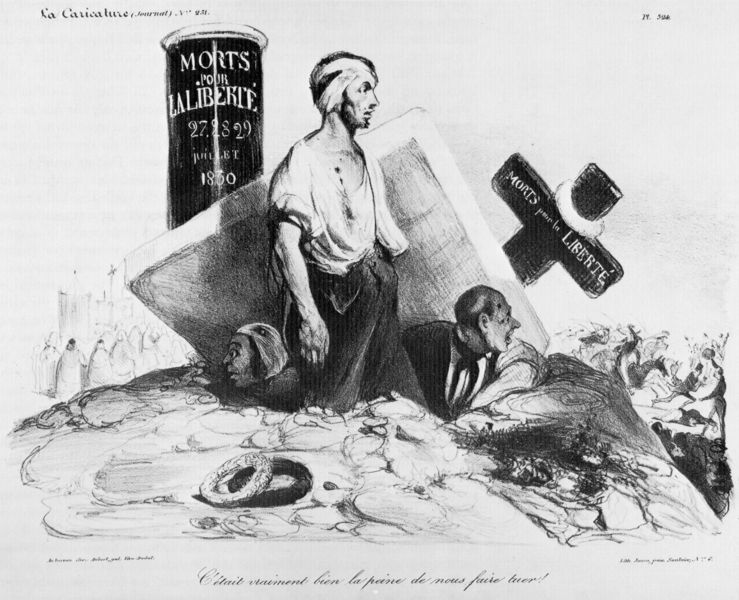
Titel: C'était vraiment bien la peine de nous faire tuer!, Dies ist also alles, wofür wir gestorben sind!
Künstler: Honoré Daumier
Standort: Paris
Institution: Privatsammlung
Schlagwörter: berg, dunkel, hand, kopf, mann, schatten, weiß, wunde, menschen, sand, frankreich, frau, grau, hell, hintergrund, köpfe, licht, männer, schwarz, skizze, straße, säule, zeichnung, blick, gesellschaft, leute, masse, menge, versammlung, anzug, hemd, hose, arm, geschichte, mord, stein, steine, stirnband, tod, tot, trauer, bild, erde, hügel, kirche, boden, haare, drei, personen, leuchte, traurig, schrift, man, hemden, fels, grafik, graphik, werbung, figuren, französisch, angst, krieg, untergang, soldaten, karikatur, krawatte, realistisch, inschrift, datum, glanz, platte, ring, schwarze, schild, deckel, panzer, unterschrift, dose, ringe, kreuz, denkmal, druck, druckgraphik, lithographie, schwarz-weiß, druckgrafik, schraffur, radierung, stich, lithografie, illustration, karrikatur, kritik, revolution, satire, text, zeitung, soldat, tote, verletzt, verletzte, getümmel, litho, beschriftung, volk, litfass, litfasssäule, friedhof, schlamm, kranz, lorbeerkranz, politiker, daumier, triumph, kravatte, pfarrer, gruft, grab, sterben, wunden, freiheit, leid, hunger, pastor, binde, head, graben, versteck, kränze, opfer, aufbruch, brezel, bandage, kopfverletzung, verband, verletzung, verwundet, armut, turban, französische revolution, liberte, präsident, karrekatur, wende, flugblatt, auferstehung, araber, verwundeter, juli, historisch, erdhügel, grabkreuz, bunker, stick, lorbeerkränze, versinken, grabstein, verletzter, grabplatte, steinplatte, ber, kunstwerk, überlebende, grabhügel, anklagend, ironisch, sozialkritisch, flachdruck, litfassäule, frnkreich, aufrührerisch, blick aus dem bildraum, desolat, gruf, listig, lithfasssäule, morts, morts pour la liberte, pinguine, tod für die freiheit, verletzer, pinguin, date, 3 menschen, 1830, neuanfang, ending